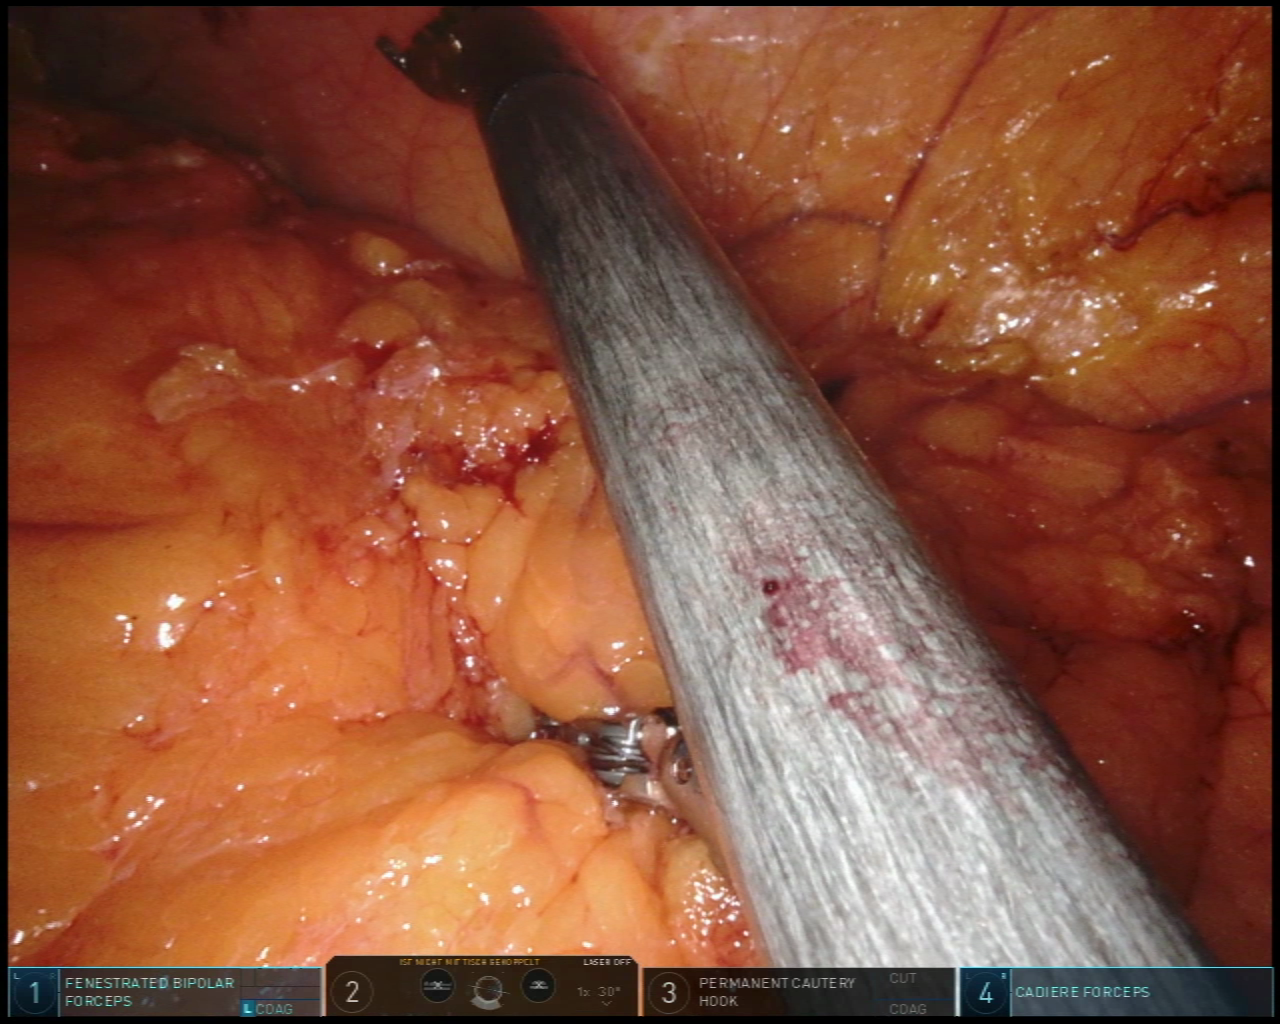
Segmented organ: abdominal_wall
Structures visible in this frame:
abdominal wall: yes
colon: no
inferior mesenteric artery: no
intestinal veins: no
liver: no
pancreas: yes
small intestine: no
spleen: no
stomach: no
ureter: no
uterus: no
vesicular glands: no